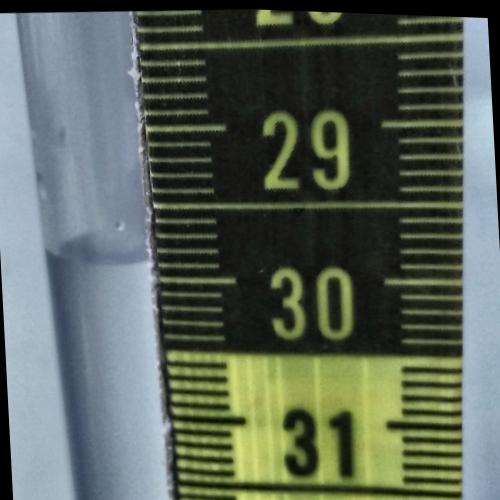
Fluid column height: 29.9 cm